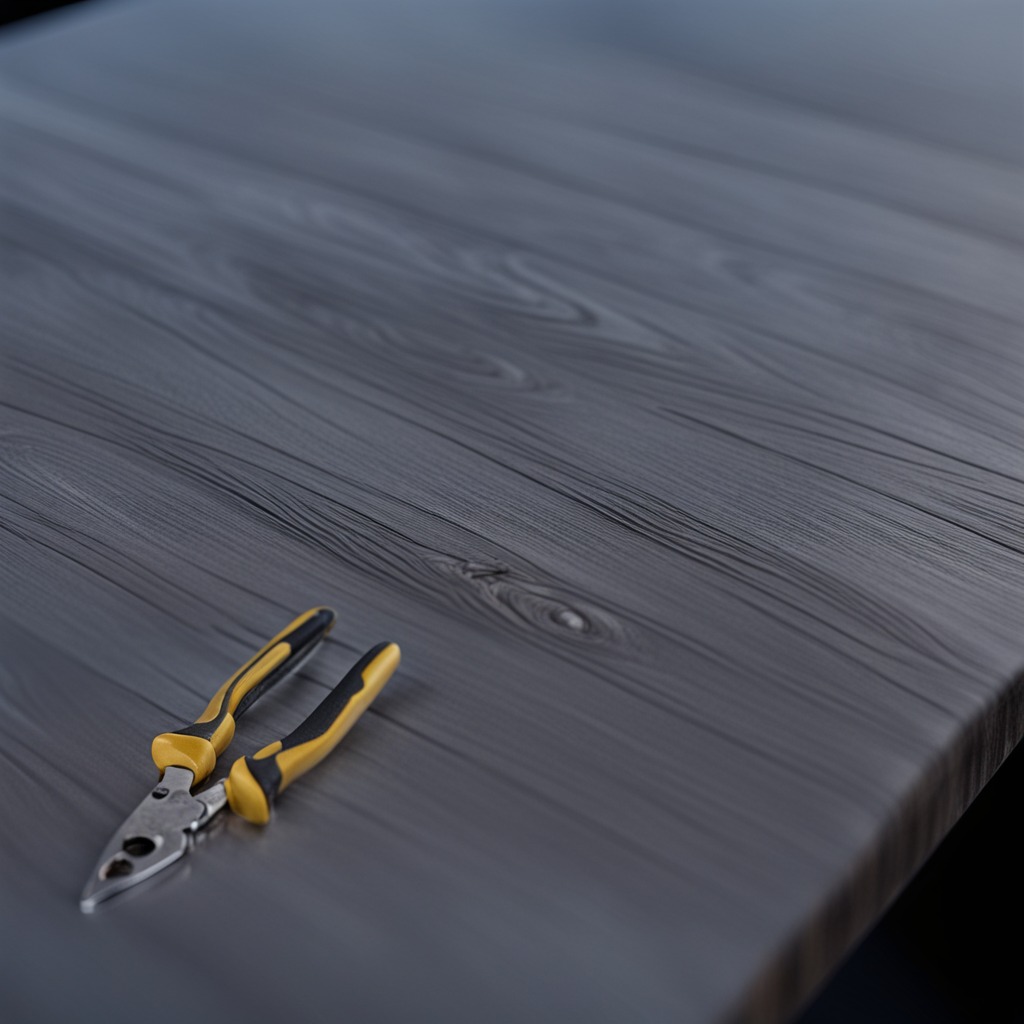
A plier is lying on the old table with faint burn marks in a small garage at twilight.